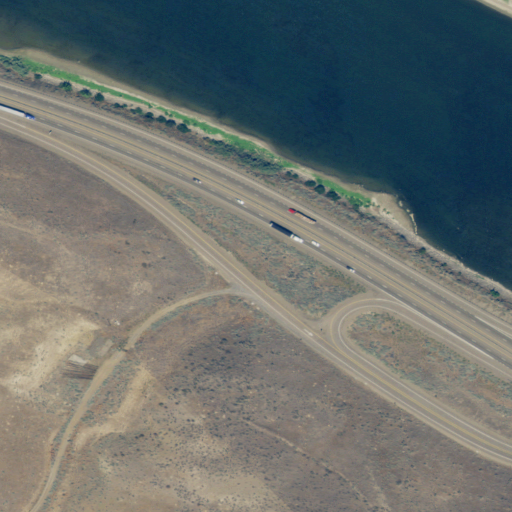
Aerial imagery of valley in Oregon named Road Gulch containing open water, shrub, medium intensity development, grassland, open development, low intensity development, high intensity development, and woody wetlands